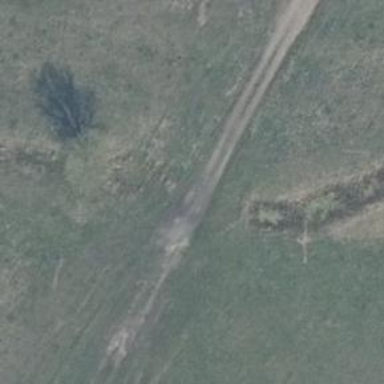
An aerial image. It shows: Grass track road with grade3 tracktype.